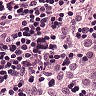
Metastatic tissue present: no